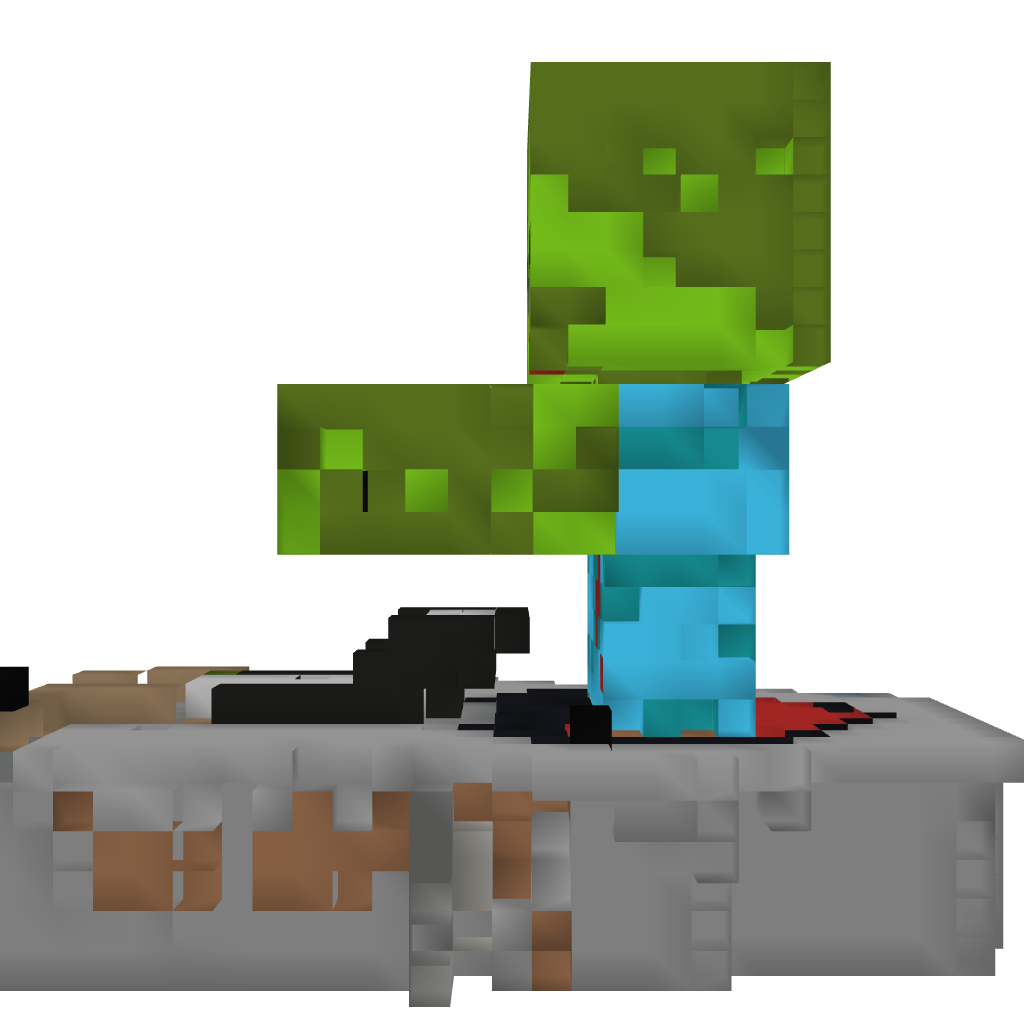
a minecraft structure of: Small zombie pixelart